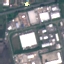
Label: Industrial